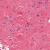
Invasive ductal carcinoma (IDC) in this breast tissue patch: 0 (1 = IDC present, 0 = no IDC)